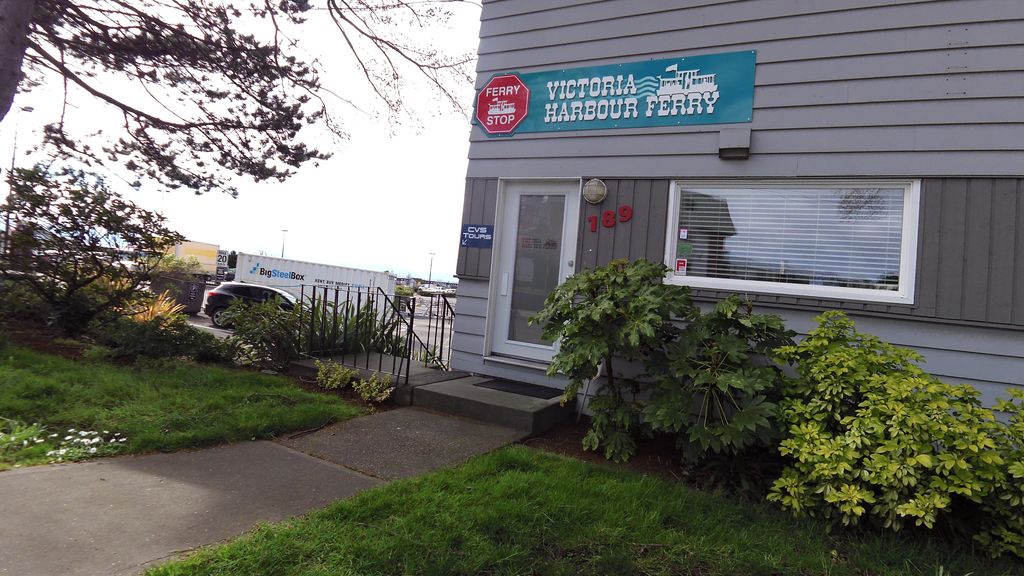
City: victoria